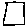
Label: square